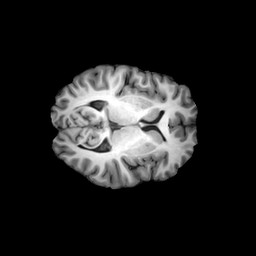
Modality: T1w
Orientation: axial
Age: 19
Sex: female
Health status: ill